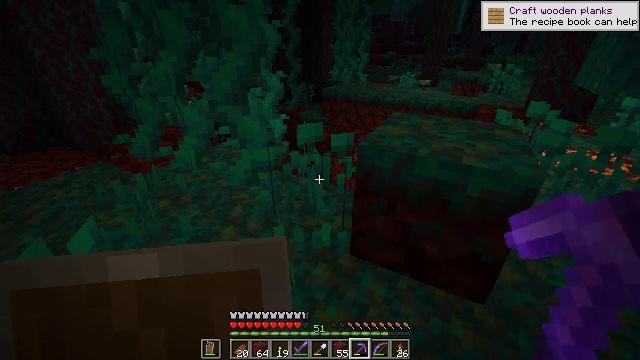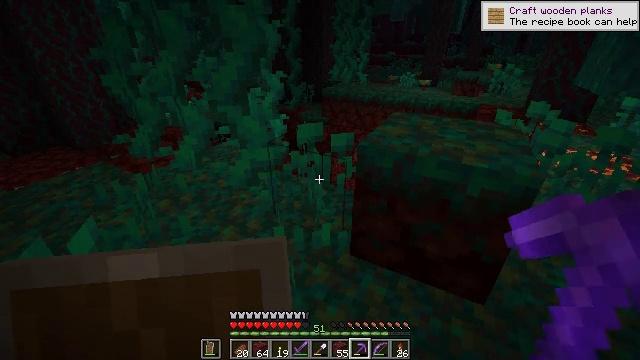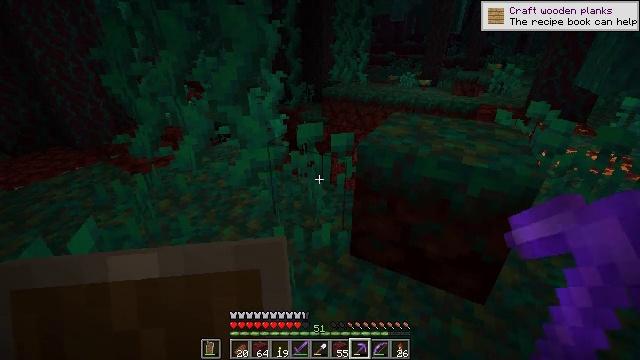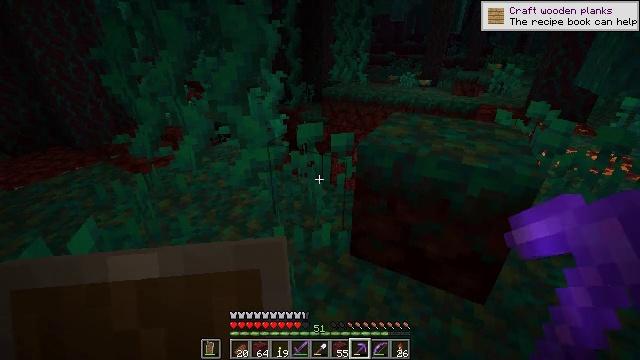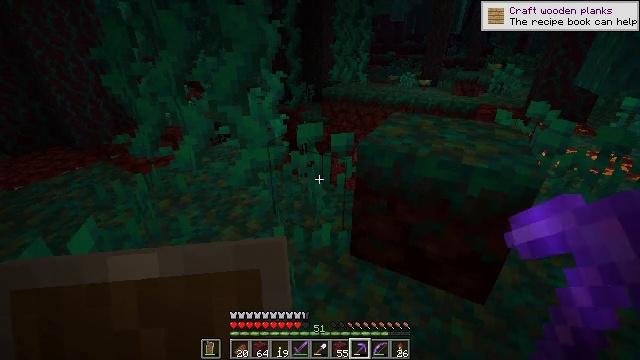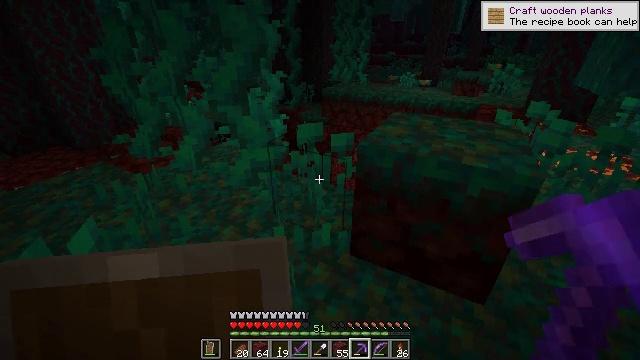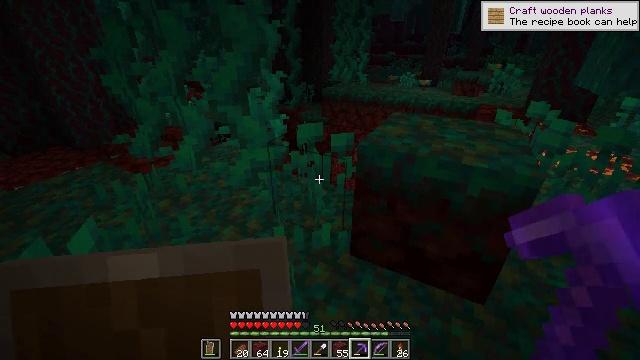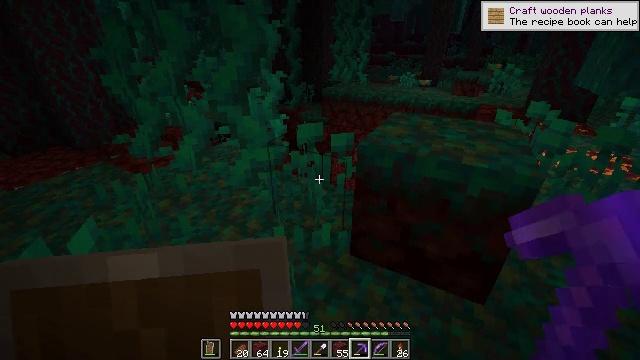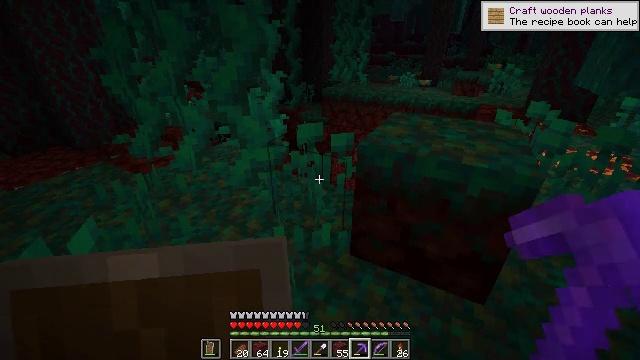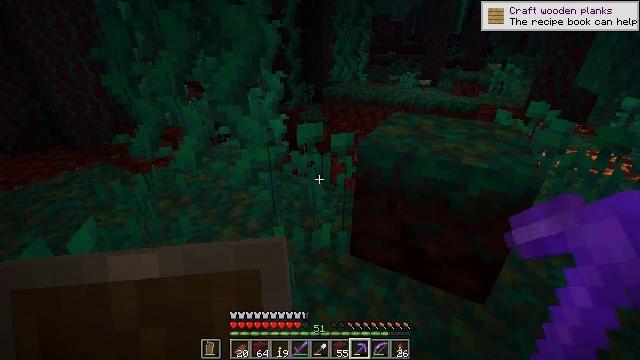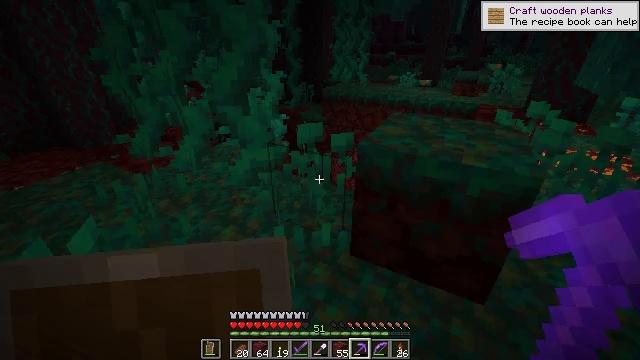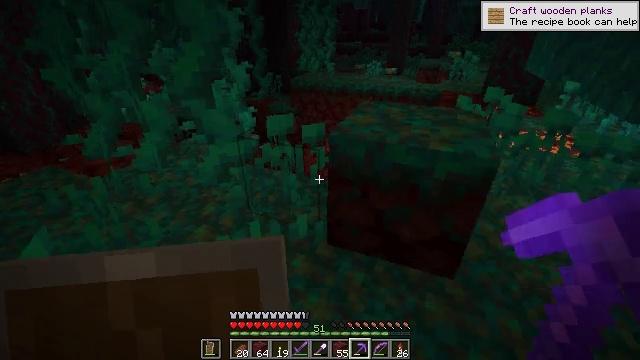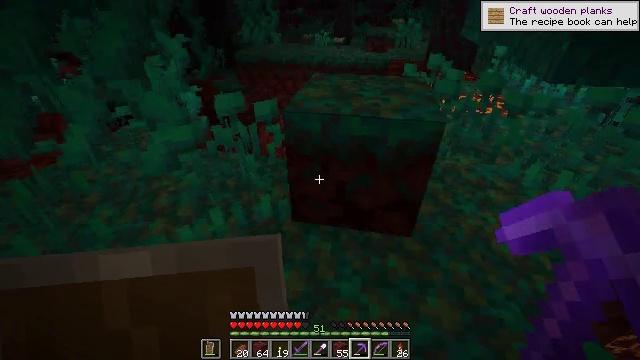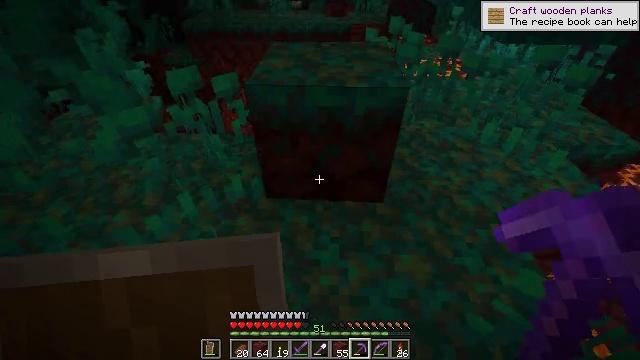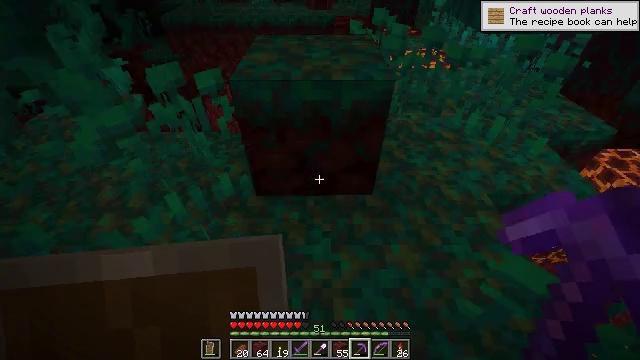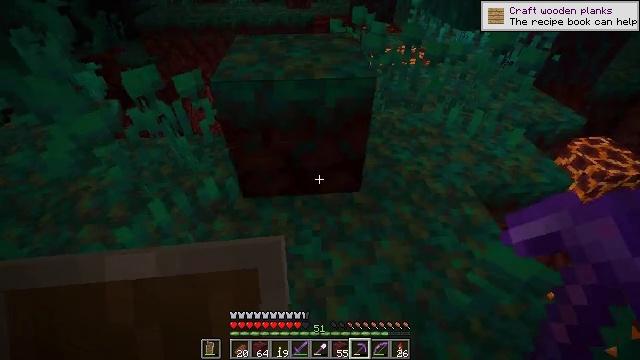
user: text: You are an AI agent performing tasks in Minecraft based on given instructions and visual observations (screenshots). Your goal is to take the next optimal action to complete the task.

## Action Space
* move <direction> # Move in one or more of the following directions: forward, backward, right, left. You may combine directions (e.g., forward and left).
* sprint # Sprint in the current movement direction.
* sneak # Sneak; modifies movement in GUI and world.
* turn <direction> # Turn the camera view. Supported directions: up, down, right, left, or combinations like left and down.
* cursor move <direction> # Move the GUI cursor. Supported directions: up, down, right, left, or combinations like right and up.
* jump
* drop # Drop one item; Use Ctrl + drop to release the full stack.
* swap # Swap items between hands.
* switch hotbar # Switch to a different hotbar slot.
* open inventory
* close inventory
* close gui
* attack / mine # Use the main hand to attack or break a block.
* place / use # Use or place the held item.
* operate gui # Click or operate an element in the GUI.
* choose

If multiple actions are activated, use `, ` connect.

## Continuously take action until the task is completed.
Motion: motion action
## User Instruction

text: Mine the netherrack in the Nether.
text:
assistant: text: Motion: no_op
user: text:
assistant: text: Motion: no_op
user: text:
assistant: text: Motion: no_op
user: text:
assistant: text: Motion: no_op
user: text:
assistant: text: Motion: no_op
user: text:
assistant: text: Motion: no_op
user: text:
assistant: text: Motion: no_op
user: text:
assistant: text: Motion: no_op
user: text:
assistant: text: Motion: no_op
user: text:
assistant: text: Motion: no_op
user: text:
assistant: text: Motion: turn right and down
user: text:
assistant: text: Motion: turn right and down
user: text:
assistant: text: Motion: turn right and down
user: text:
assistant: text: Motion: turn right and down
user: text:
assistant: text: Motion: turn right
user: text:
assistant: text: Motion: move forward, turn right
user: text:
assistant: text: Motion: move forward
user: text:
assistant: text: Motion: move forward
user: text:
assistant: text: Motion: move forward, jump
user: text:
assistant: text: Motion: move forward, turn down, jump
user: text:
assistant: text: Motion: move forward, turn down, jump
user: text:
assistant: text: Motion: move forward, turn down, jump
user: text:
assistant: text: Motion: move forward, turn down
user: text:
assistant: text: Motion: move forward
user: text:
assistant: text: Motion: move forward
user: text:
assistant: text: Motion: no_op
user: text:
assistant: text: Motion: turn down
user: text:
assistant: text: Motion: no_op
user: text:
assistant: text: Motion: no_op
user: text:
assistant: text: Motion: no_op